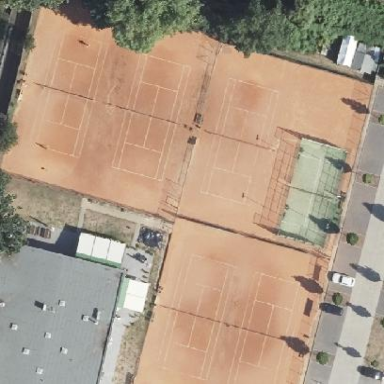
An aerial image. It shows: Tennis court on pitch.